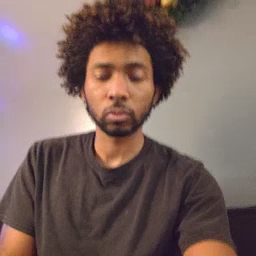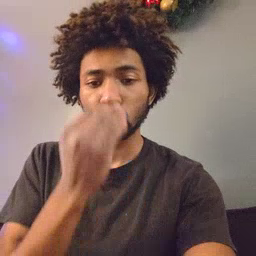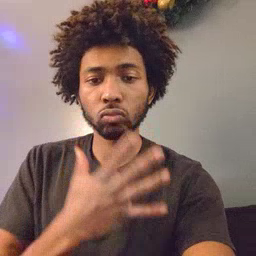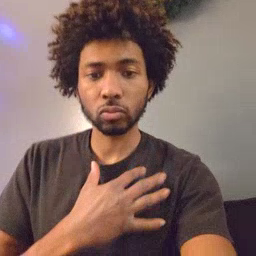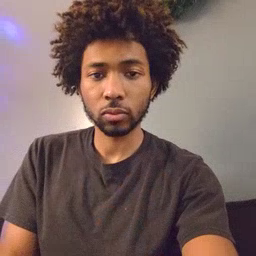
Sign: pajamas